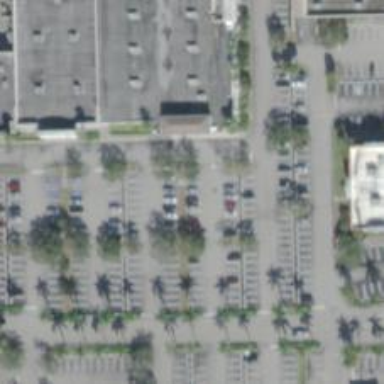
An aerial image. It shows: Parking space.